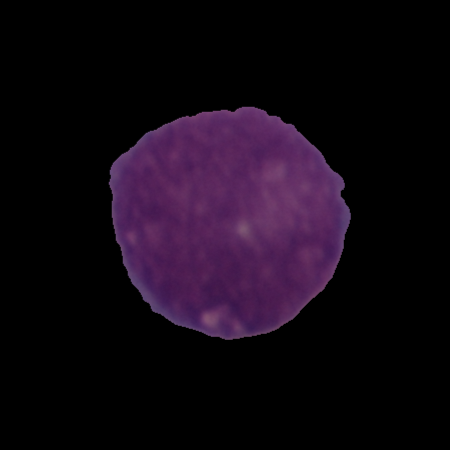
Label: cancer